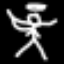
Label: angel